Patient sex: F
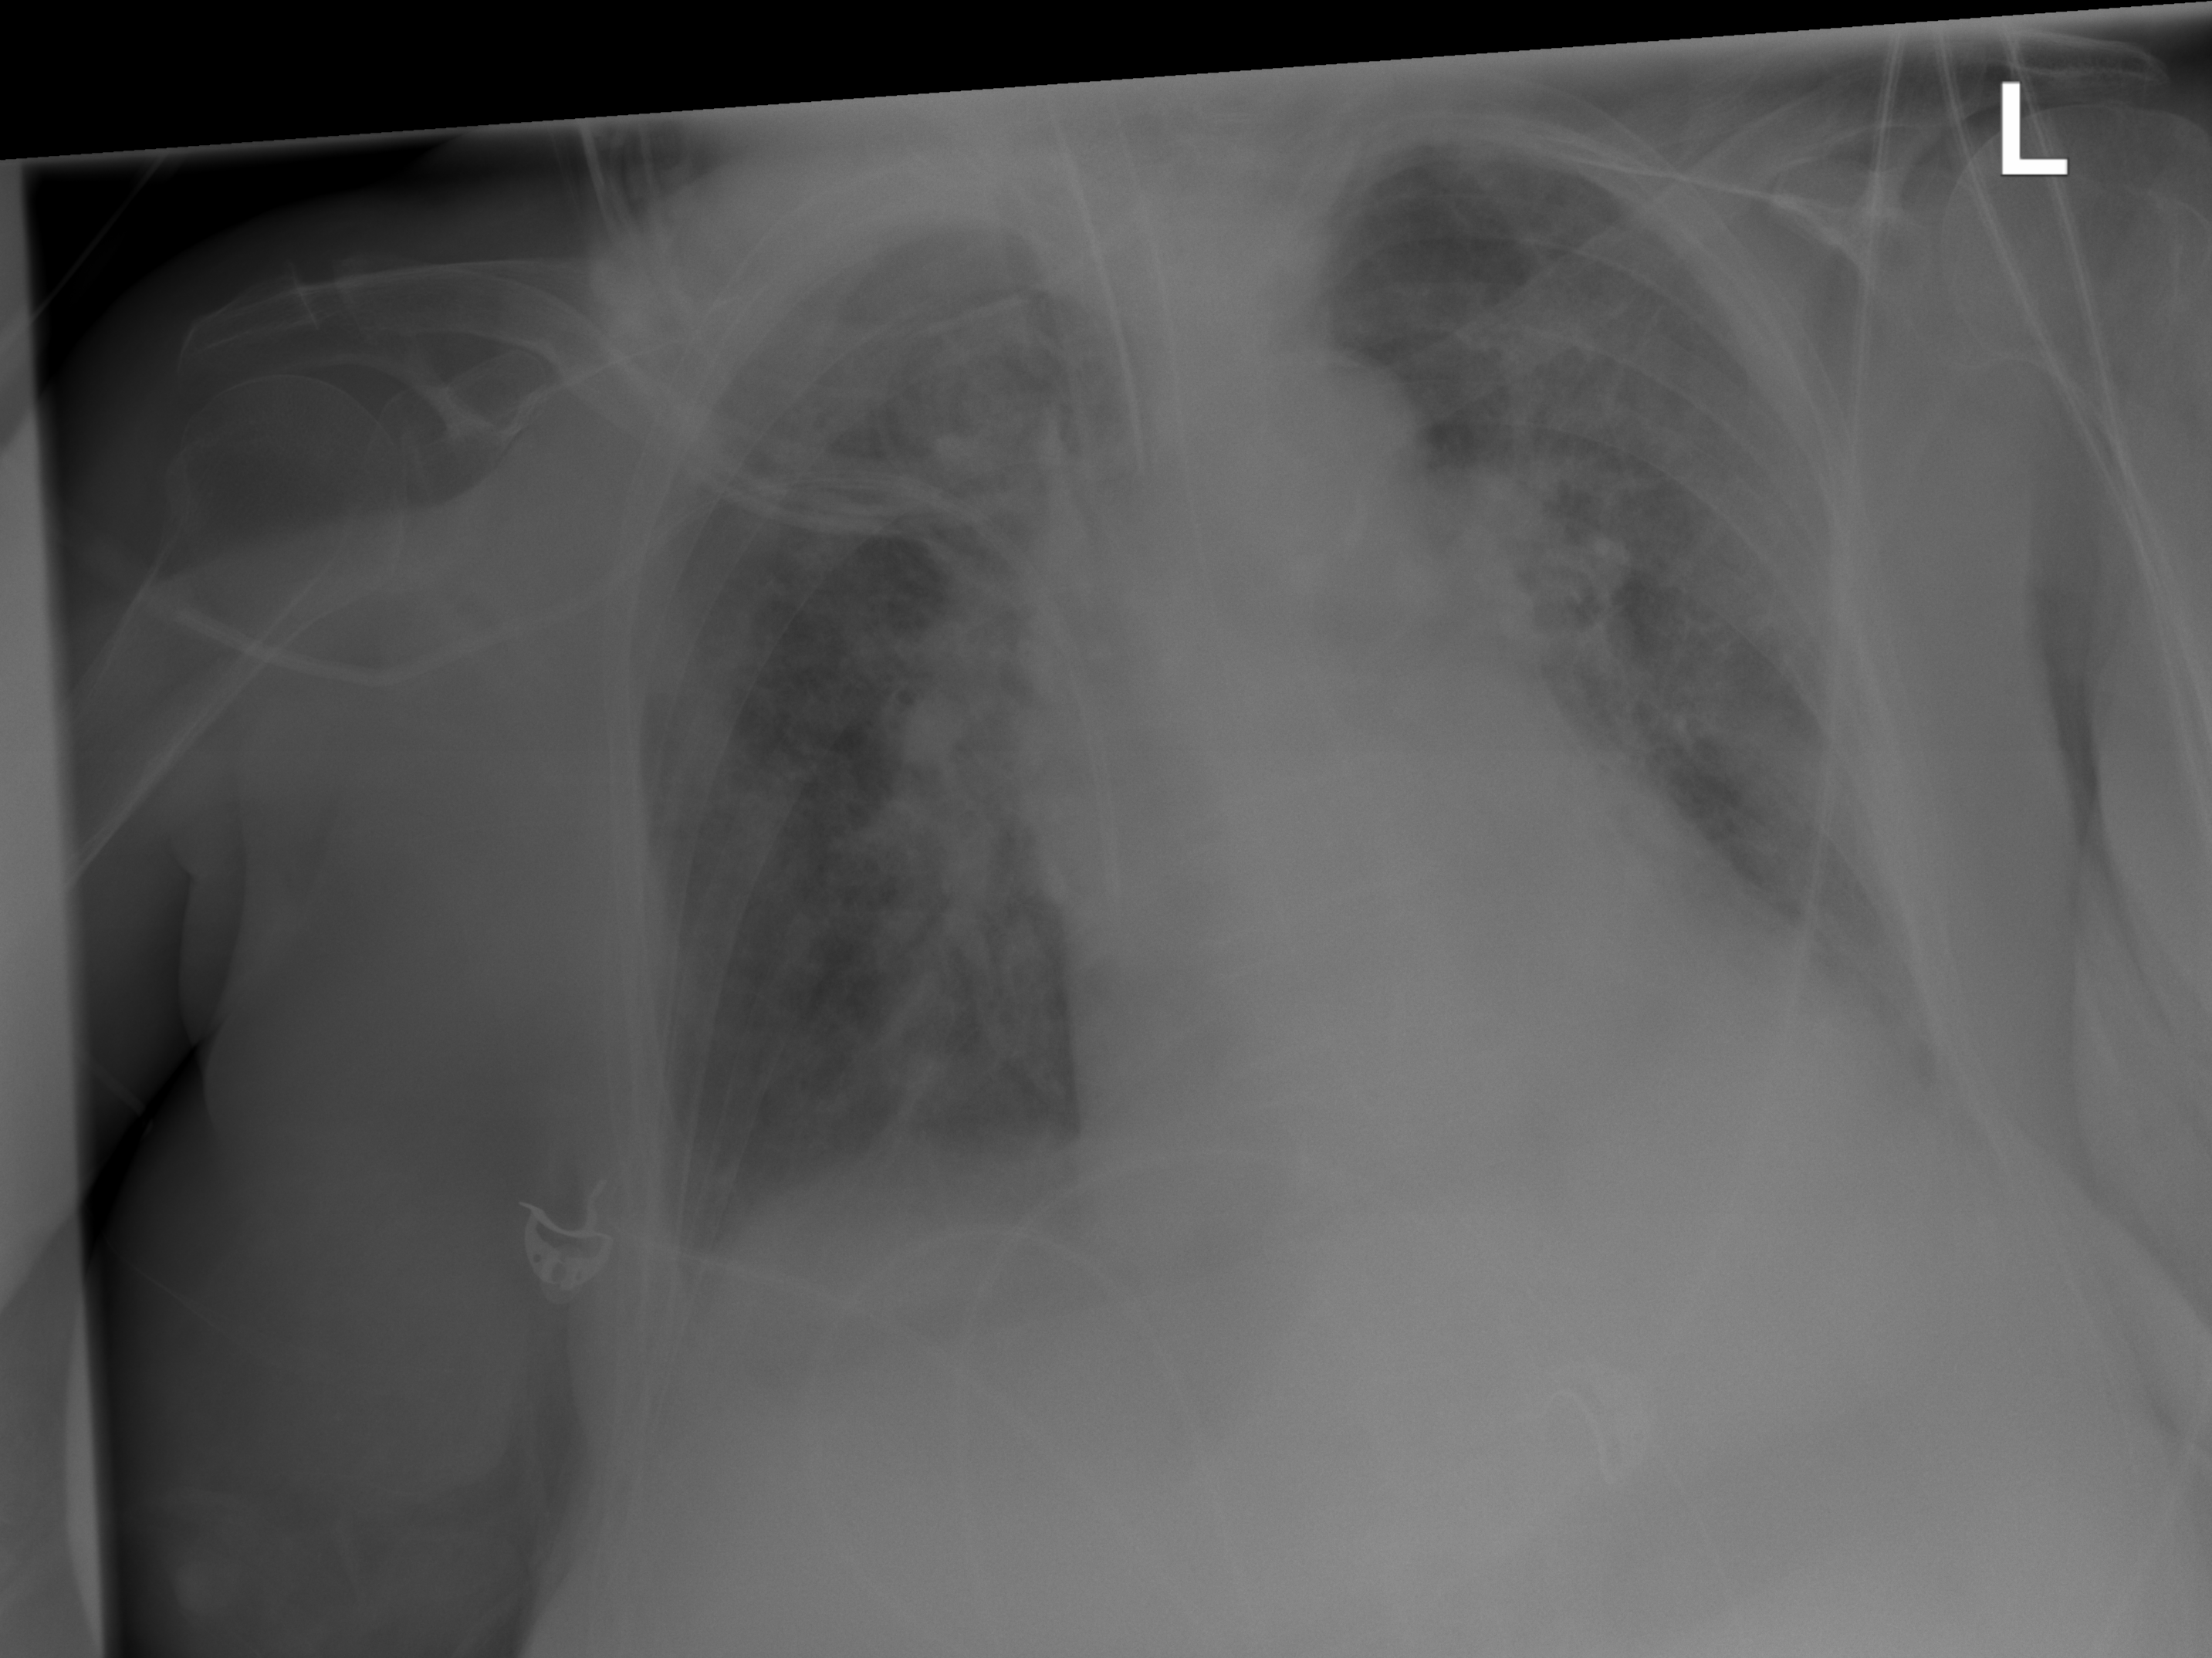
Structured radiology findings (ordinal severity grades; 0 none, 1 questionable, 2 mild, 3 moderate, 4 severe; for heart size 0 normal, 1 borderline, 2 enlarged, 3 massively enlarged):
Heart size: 2
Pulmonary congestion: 2
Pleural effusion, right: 1
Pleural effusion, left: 2
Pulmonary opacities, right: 2
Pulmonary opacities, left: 2
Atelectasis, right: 2
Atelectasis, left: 2